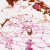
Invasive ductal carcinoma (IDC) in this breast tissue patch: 0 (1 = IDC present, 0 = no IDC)